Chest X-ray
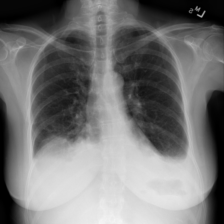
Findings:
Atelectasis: positive
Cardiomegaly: negative
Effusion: positive
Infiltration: negative
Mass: negative
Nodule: negative
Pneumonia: negative
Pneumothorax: negative
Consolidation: negative
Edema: negative
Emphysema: negative
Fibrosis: negative
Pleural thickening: negative
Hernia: negative